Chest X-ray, AP view. Patient: 44 years old, sex M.
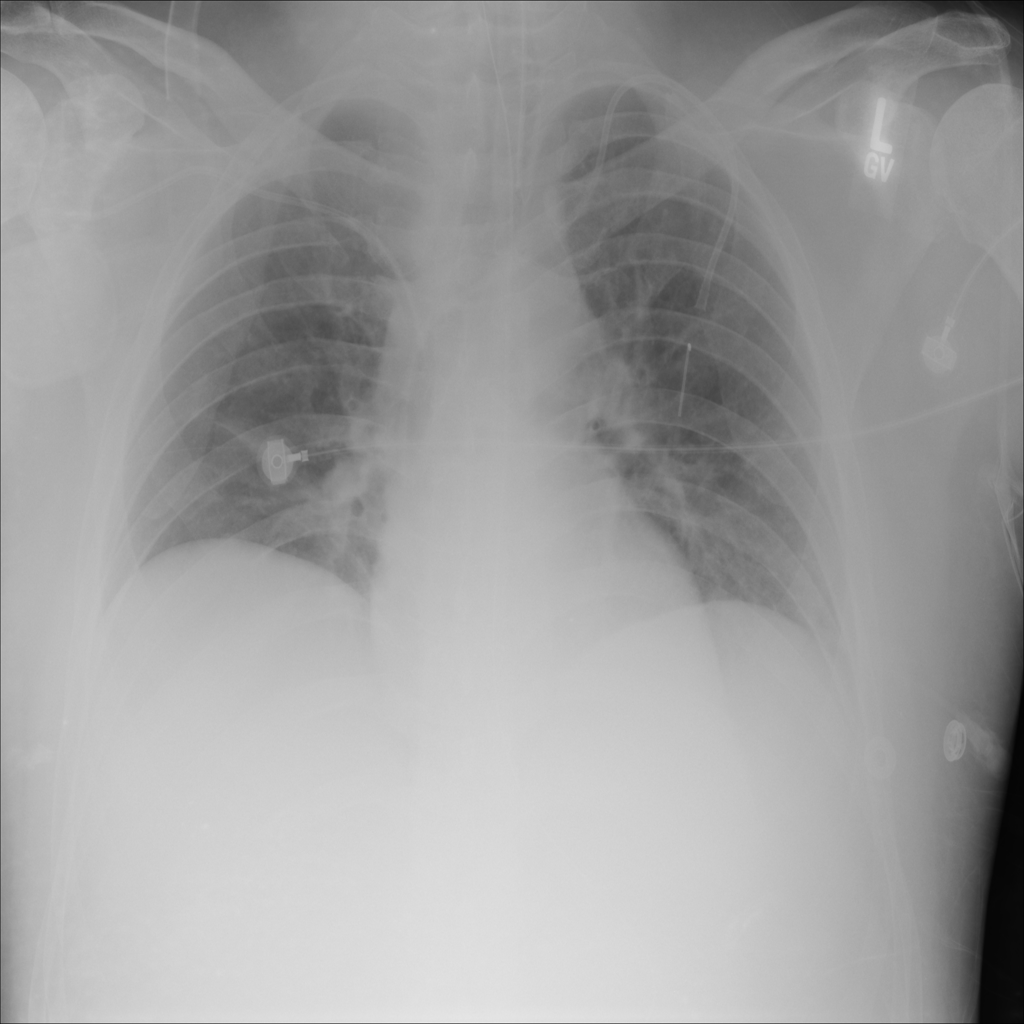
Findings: Atelectasis